Question: I have a page were users can resize images to make a moodboard. Everything is working except the printing. If they print the moodboard there is a white square where the resizer is. I don't know if css is required.
At the moment i have no css for the resizer. I am using the <URL>.

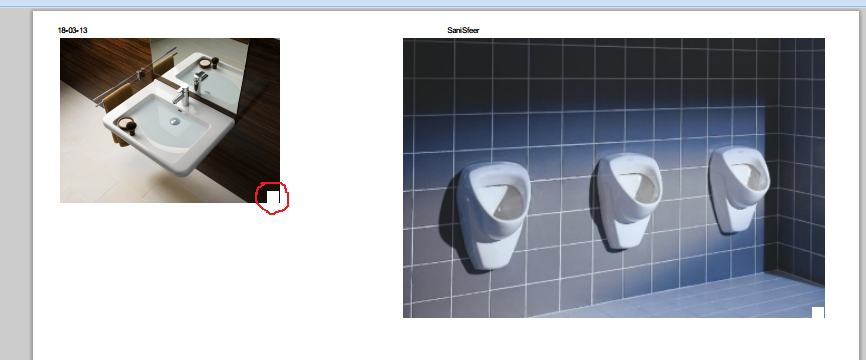
Answer: With jQuery, normally you would call '$('#yourId').hide()'. Did that not work?
<URL>